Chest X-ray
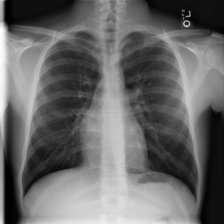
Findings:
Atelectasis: negative
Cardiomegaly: negative
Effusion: negative
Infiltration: negative
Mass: negative
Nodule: negative
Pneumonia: negative
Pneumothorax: negative
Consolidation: negative
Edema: negative
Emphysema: negative
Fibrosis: negative
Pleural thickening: negative
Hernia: negative